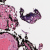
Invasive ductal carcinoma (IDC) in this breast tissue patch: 0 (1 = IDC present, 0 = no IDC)